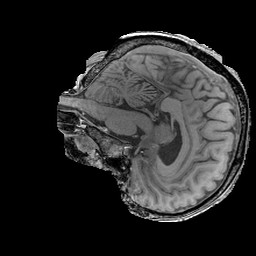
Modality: T1w
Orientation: sagittal
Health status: ill
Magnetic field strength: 3 T